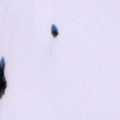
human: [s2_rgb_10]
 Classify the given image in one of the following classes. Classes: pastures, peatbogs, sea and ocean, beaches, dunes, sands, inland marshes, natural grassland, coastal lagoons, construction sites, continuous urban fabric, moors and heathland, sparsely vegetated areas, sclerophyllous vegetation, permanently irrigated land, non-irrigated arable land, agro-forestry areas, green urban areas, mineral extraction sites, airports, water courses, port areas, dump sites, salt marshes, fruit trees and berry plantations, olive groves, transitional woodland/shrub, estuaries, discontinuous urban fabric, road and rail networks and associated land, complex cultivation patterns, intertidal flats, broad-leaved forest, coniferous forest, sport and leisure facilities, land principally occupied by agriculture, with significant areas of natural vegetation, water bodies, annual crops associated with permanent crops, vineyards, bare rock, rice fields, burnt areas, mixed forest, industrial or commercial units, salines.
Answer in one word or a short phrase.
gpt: coniferous forest, water bodies